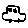
Label: car